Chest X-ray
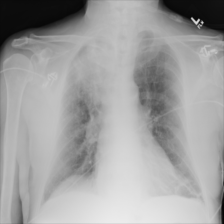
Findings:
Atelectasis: negative
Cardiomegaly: negative
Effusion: negative
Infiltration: positive
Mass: negative
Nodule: negative
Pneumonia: negative
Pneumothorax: negative
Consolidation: negative
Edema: negative
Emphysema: negative
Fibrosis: negative
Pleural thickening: negative
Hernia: positive